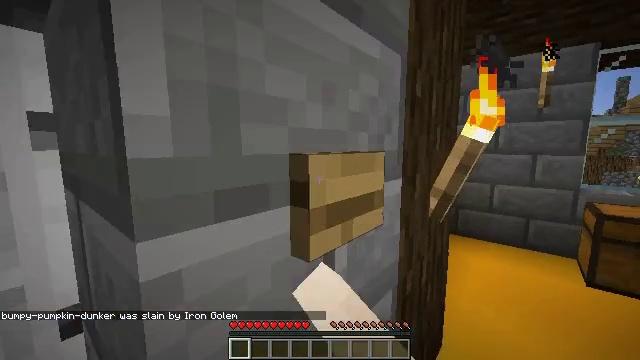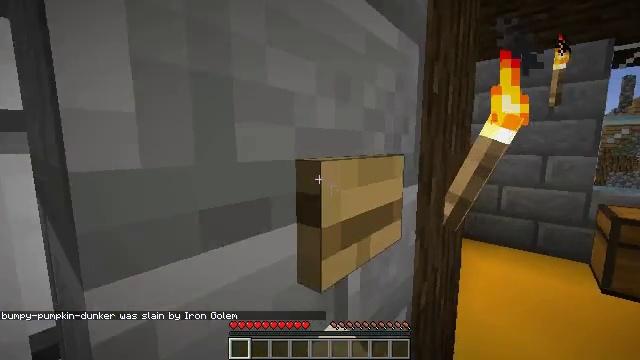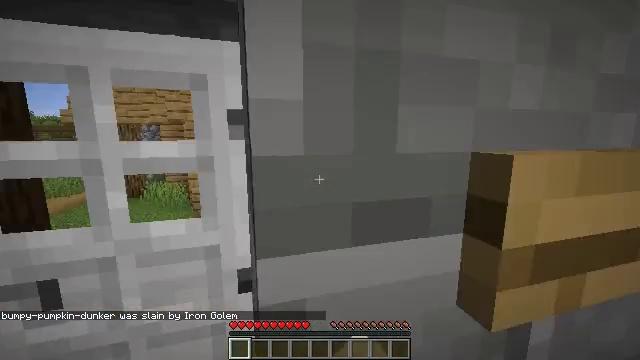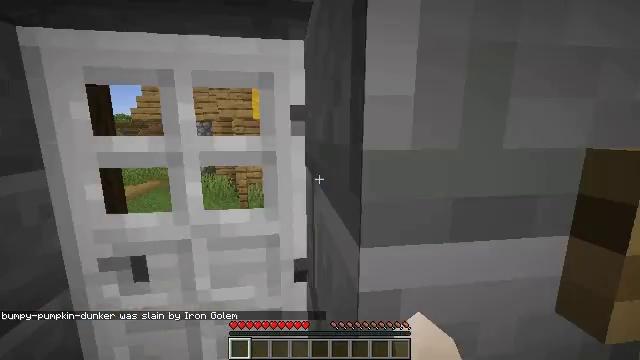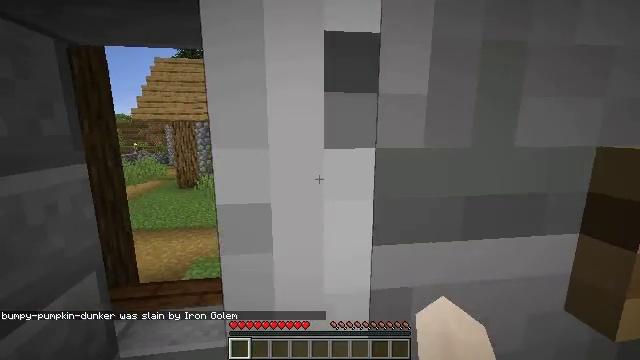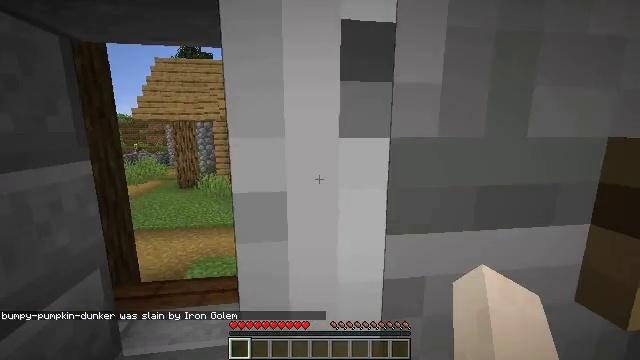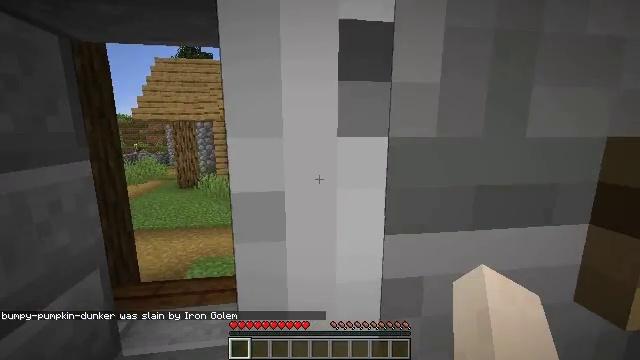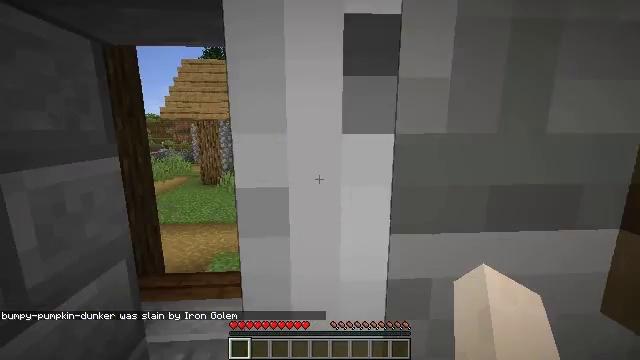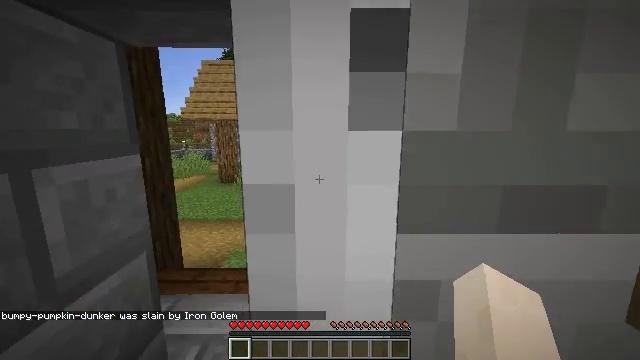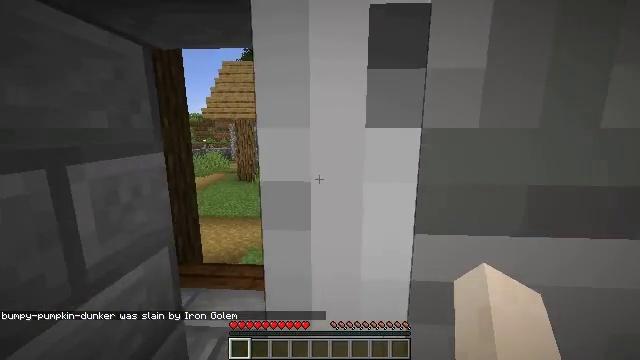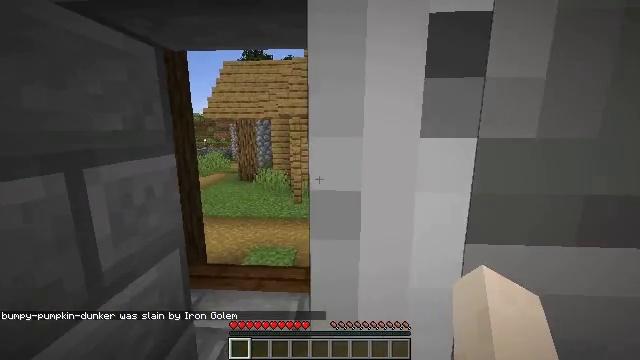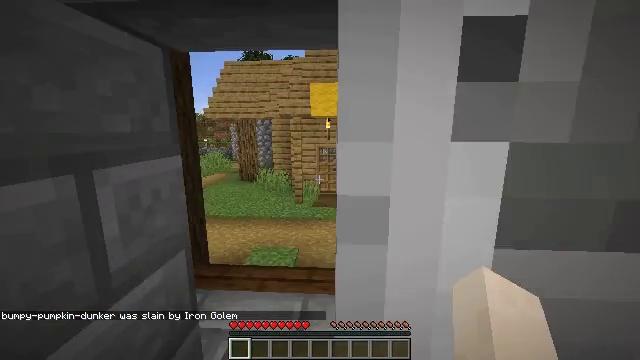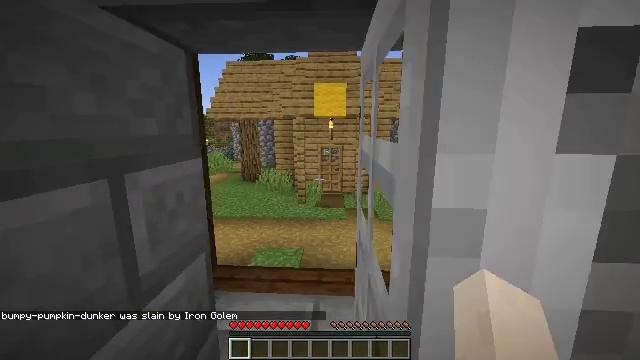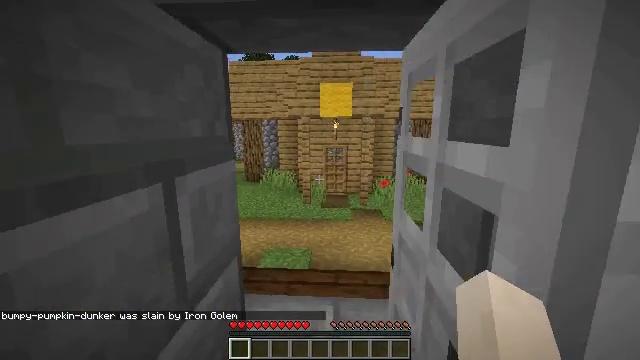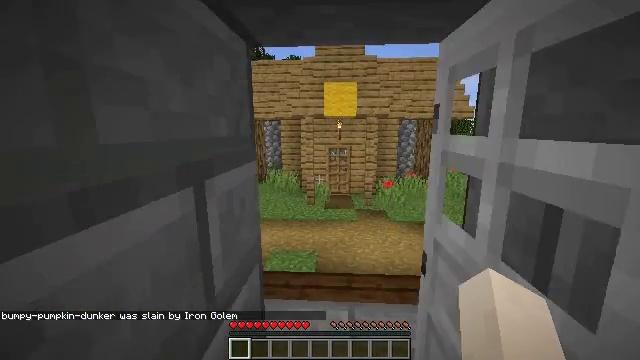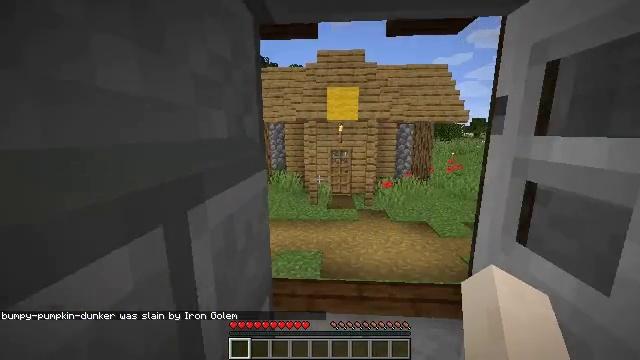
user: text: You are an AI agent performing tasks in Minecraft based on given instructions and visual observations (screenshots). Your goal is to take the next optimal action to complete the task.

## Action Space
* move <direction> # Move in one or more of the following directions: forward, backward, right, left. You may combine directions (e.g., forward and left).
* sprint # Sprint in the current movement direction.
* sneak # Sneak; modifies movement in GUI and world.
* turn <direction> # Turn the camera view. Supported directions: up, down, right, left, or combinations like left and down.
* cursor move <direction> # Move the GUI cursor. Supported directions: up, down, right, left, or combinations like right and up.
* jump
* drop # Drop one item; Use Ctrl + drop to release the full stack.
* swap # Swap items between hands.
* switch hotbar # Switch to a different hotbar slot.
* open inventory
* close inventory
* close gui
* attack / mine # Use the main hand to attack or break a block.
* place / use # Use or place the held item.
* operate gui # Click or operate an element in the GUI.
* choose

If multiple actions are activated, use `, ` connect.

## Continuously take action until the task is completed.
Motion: motion action
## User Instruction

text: Remove the red wool from its place.
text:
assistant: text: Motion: move forward and move left
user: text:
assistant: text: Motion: move forward and move left, turn left and down
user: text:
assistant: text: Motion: move forward and move left, turn left
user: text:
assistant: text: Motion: move forward
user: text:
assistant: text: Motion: move forward
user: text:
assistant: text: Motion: move forward
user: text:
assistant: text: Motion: move forward, sprint, turn left
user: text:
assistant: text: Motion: move forward, sprint, turn left
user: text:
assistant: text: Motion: move forward, turn left
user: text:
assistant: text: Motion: move forward and move left
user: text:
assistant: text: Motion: move forward and move left
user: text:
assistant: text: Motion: move forward and move left
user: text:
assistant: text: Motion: move forward and move left, sprint
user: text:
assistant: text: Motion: move forward, sprint
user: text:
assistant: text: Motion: move forward
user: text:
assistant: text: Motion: move forward
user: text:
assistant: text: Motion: move forward
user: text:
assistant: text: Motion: move forward
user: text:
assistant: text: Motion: move forward, sprint, turn right and down
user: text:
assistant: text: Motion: move forward, sprint, turn right
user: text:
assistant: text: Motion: move forward, sprint, turn right
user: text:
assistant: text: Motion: move forward
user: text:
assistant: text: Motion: move forward
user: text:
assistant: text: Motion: move forward
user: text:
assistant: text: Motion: move forward
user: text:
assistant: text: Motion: move forward, sprint, turn right
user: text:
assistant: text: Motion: move forward, sprint, turn right
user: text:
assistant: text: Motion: move forward, sprint, turn right and up
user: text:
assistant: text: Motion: move forward, turn right
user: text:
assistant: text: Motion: move forward, sprint, turn right